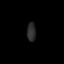
Tissue: prostate
Cell type: T cells
Senescence score: 0.8151
Nuclear area (px): 159
Mean DAPI intensity: 43.899